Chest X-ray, PA view. Patient: 71 years old, sex M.
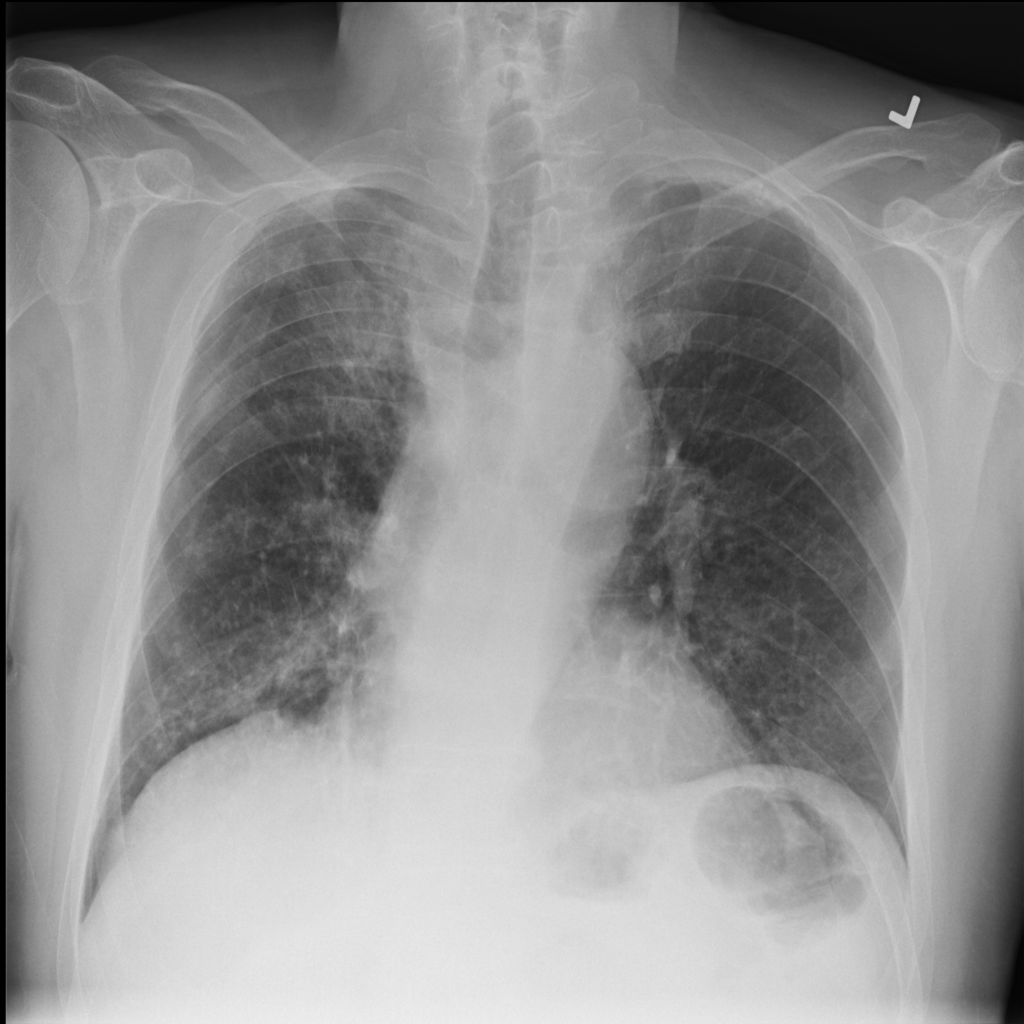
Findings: No Finding